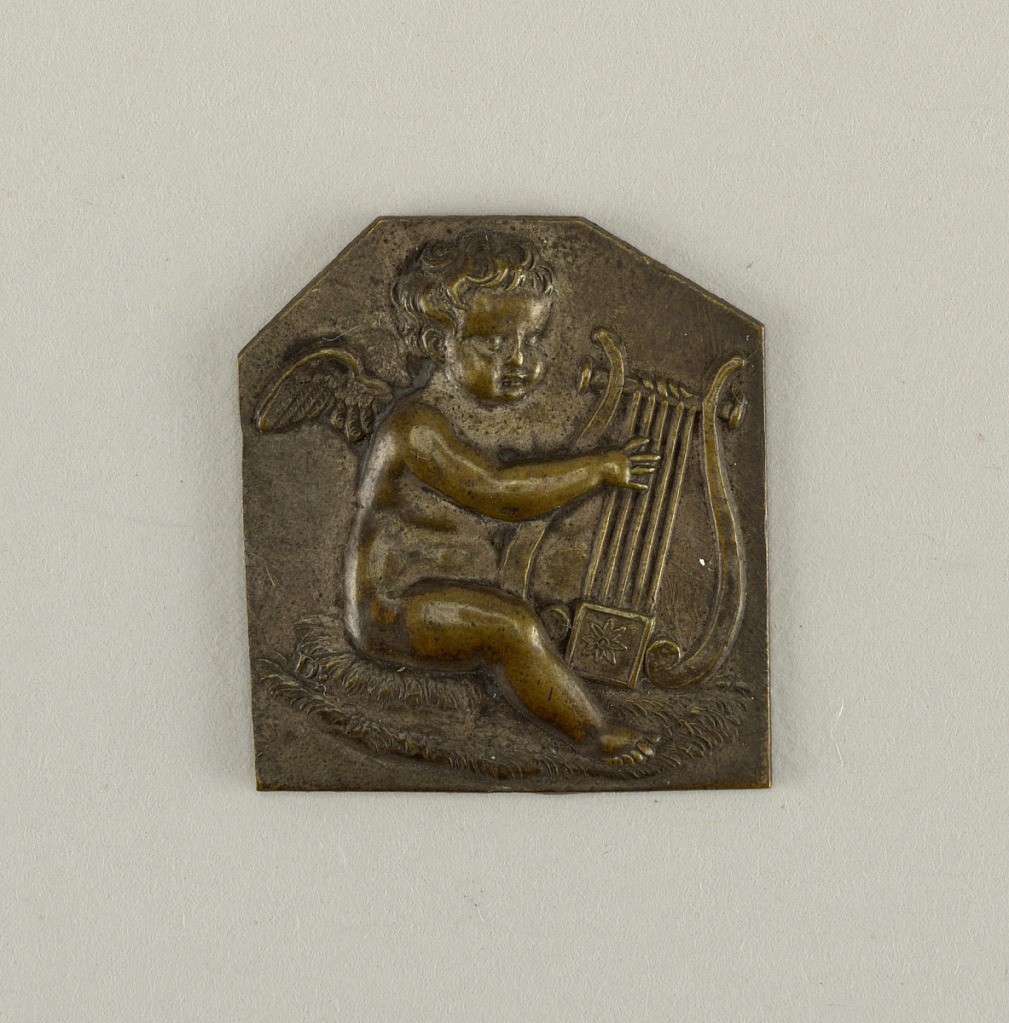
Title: Mount
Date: early 19th century
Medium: Silvered brass
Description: Square with upper corners clipped. Repoussé figure of seated putto playing a lyre.